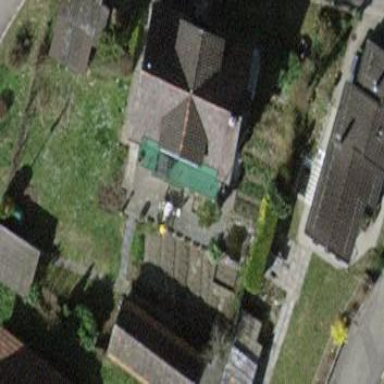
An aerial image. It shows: Detached building with crosspitched roof.